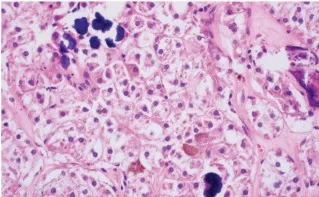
Psammoma bodies (100x).
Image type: pathology (h&e)